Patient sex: F
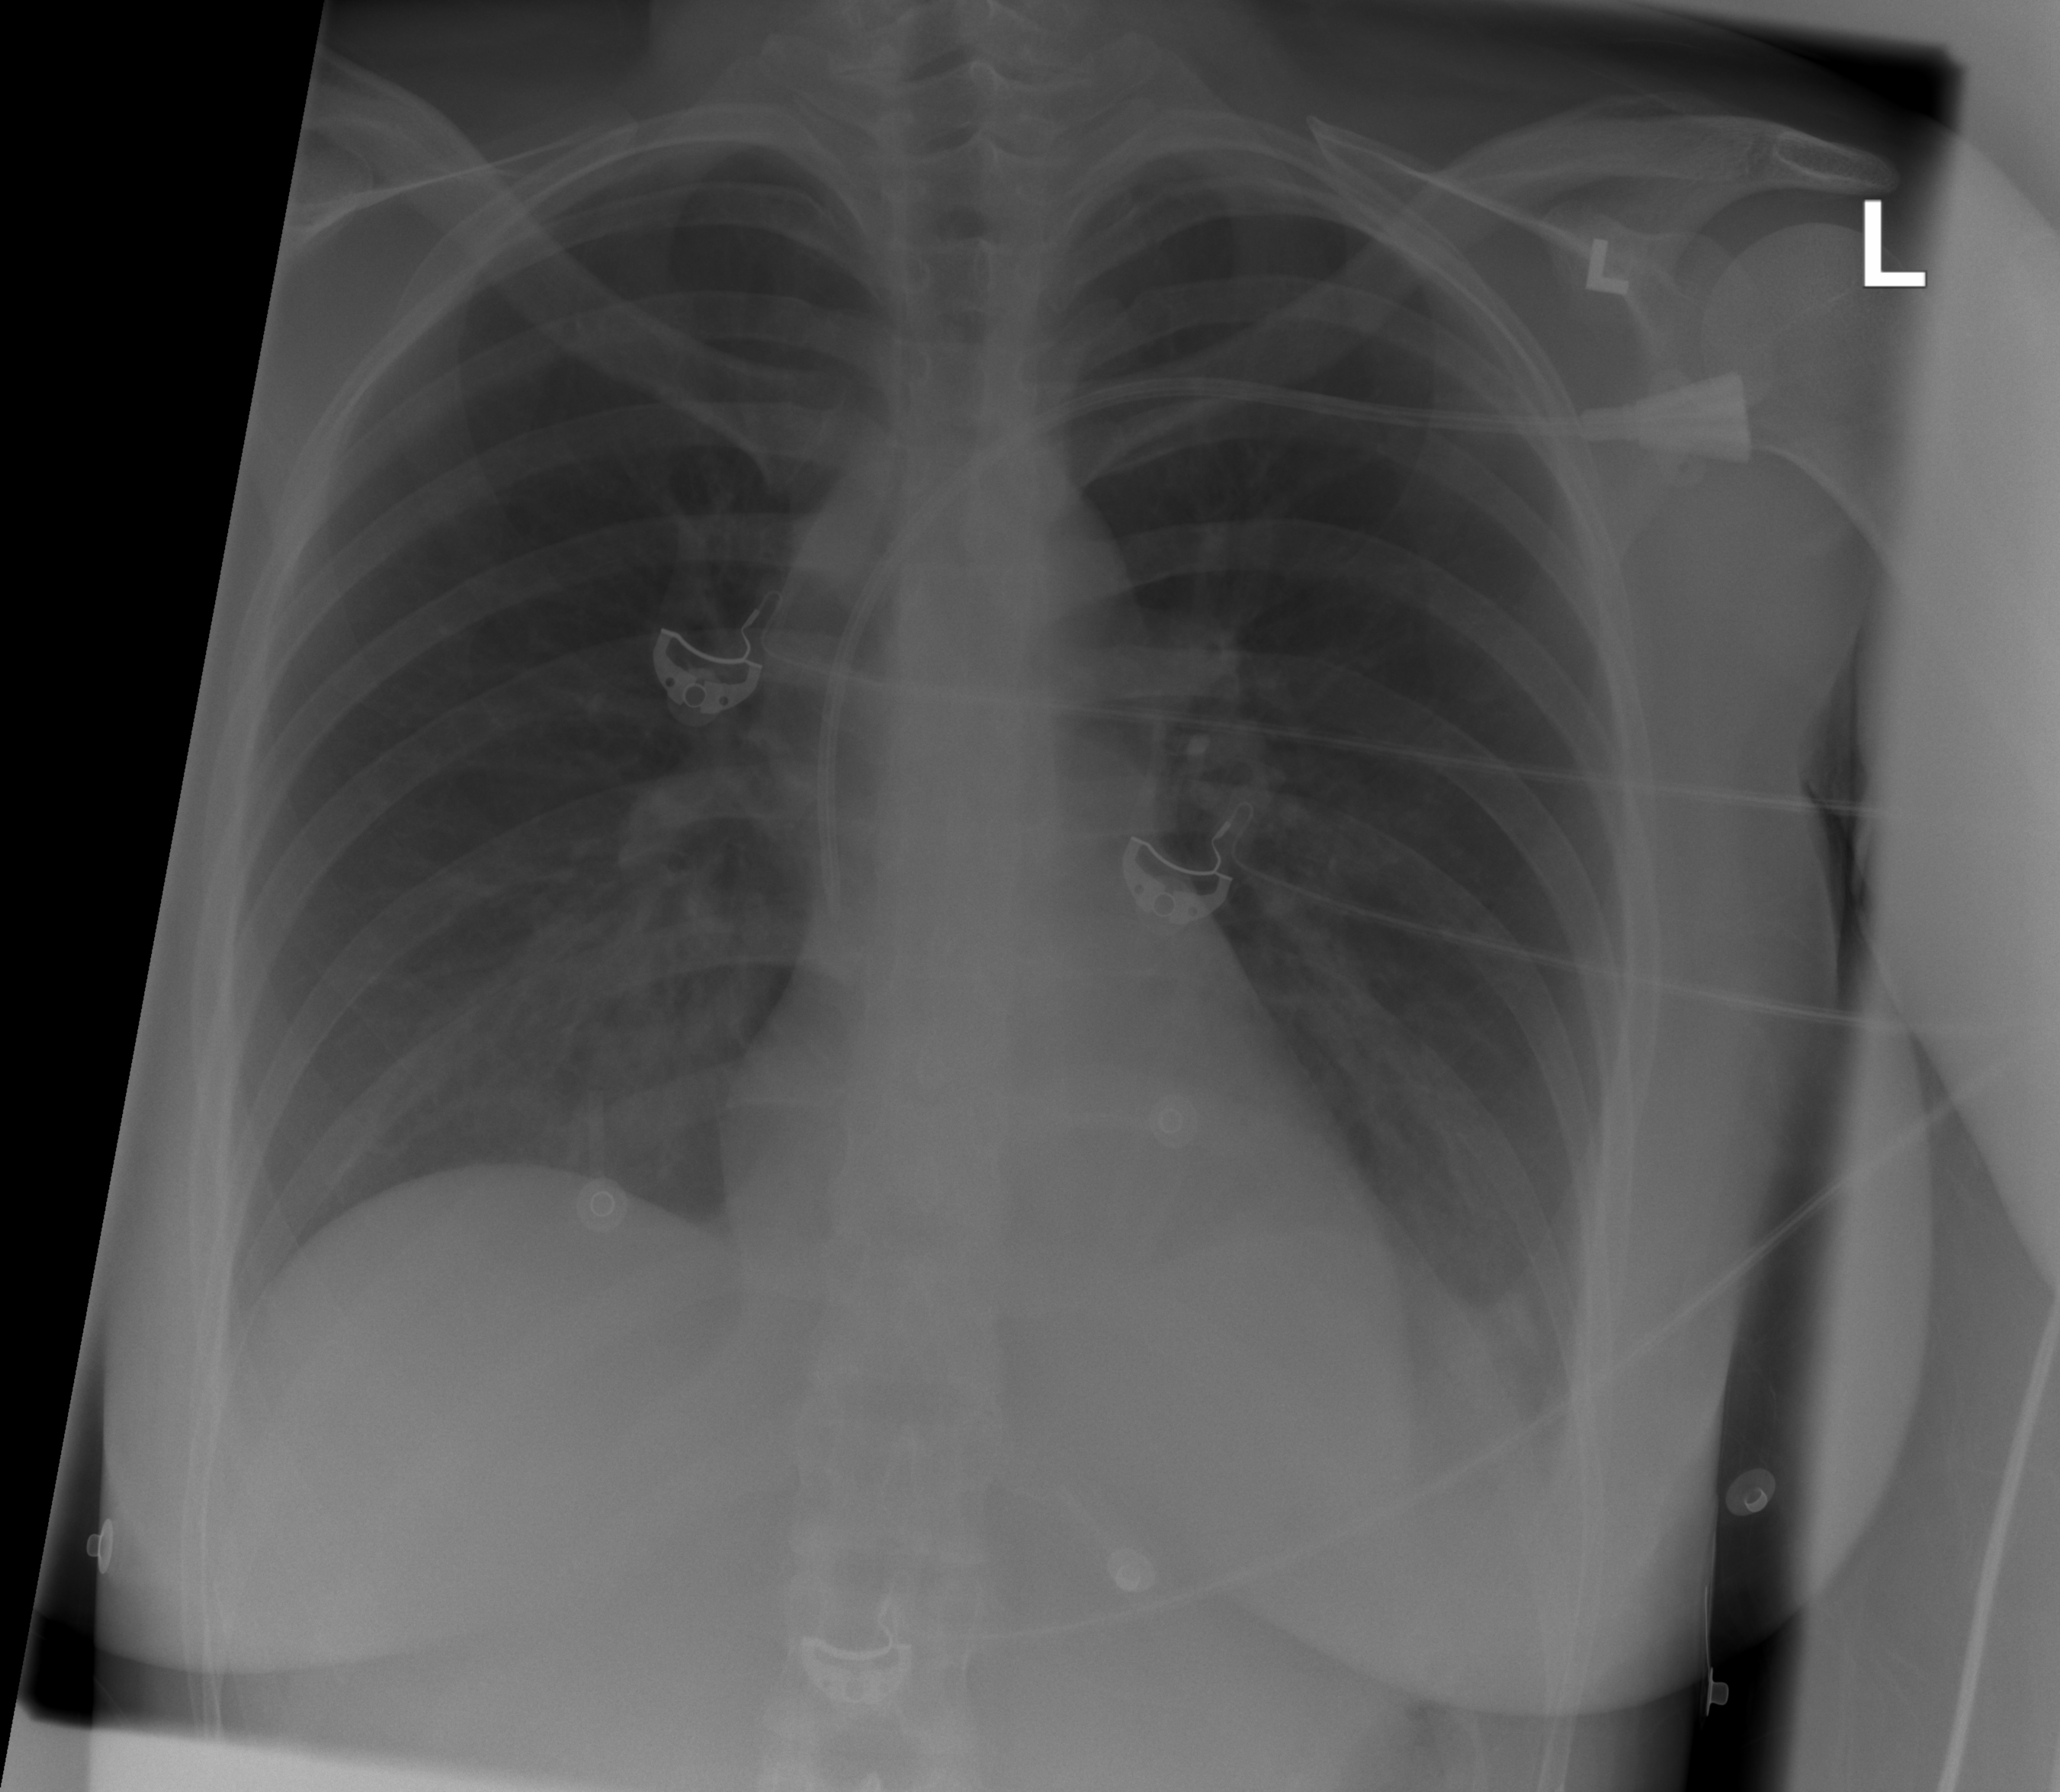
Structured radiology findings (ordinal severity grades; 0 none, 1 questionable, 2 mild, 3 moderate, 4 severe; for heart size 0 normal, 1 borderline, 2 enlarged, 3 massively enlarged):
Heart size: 0
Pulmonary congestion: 0
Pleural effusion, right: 0
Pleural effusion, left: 2
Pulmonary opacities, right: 0
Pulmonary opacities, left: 0
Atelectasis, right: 0
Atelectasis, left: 0